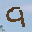
Label: 9